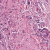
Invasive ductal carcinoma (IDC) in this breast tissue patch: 1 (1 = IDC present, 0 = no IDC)